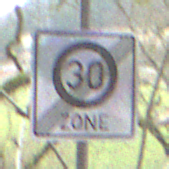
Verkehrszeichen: EndeZone30
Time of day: MorningAfternoon
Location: Outdoor (Nature)
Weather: PartlyCloudy
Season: NotSpecified
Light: Natural